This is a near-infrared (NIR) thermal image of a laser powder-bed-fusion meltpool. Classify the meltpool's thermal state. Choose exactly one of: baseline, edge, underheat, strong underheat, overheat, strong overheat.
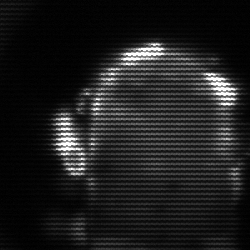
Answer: baseline